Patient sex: M
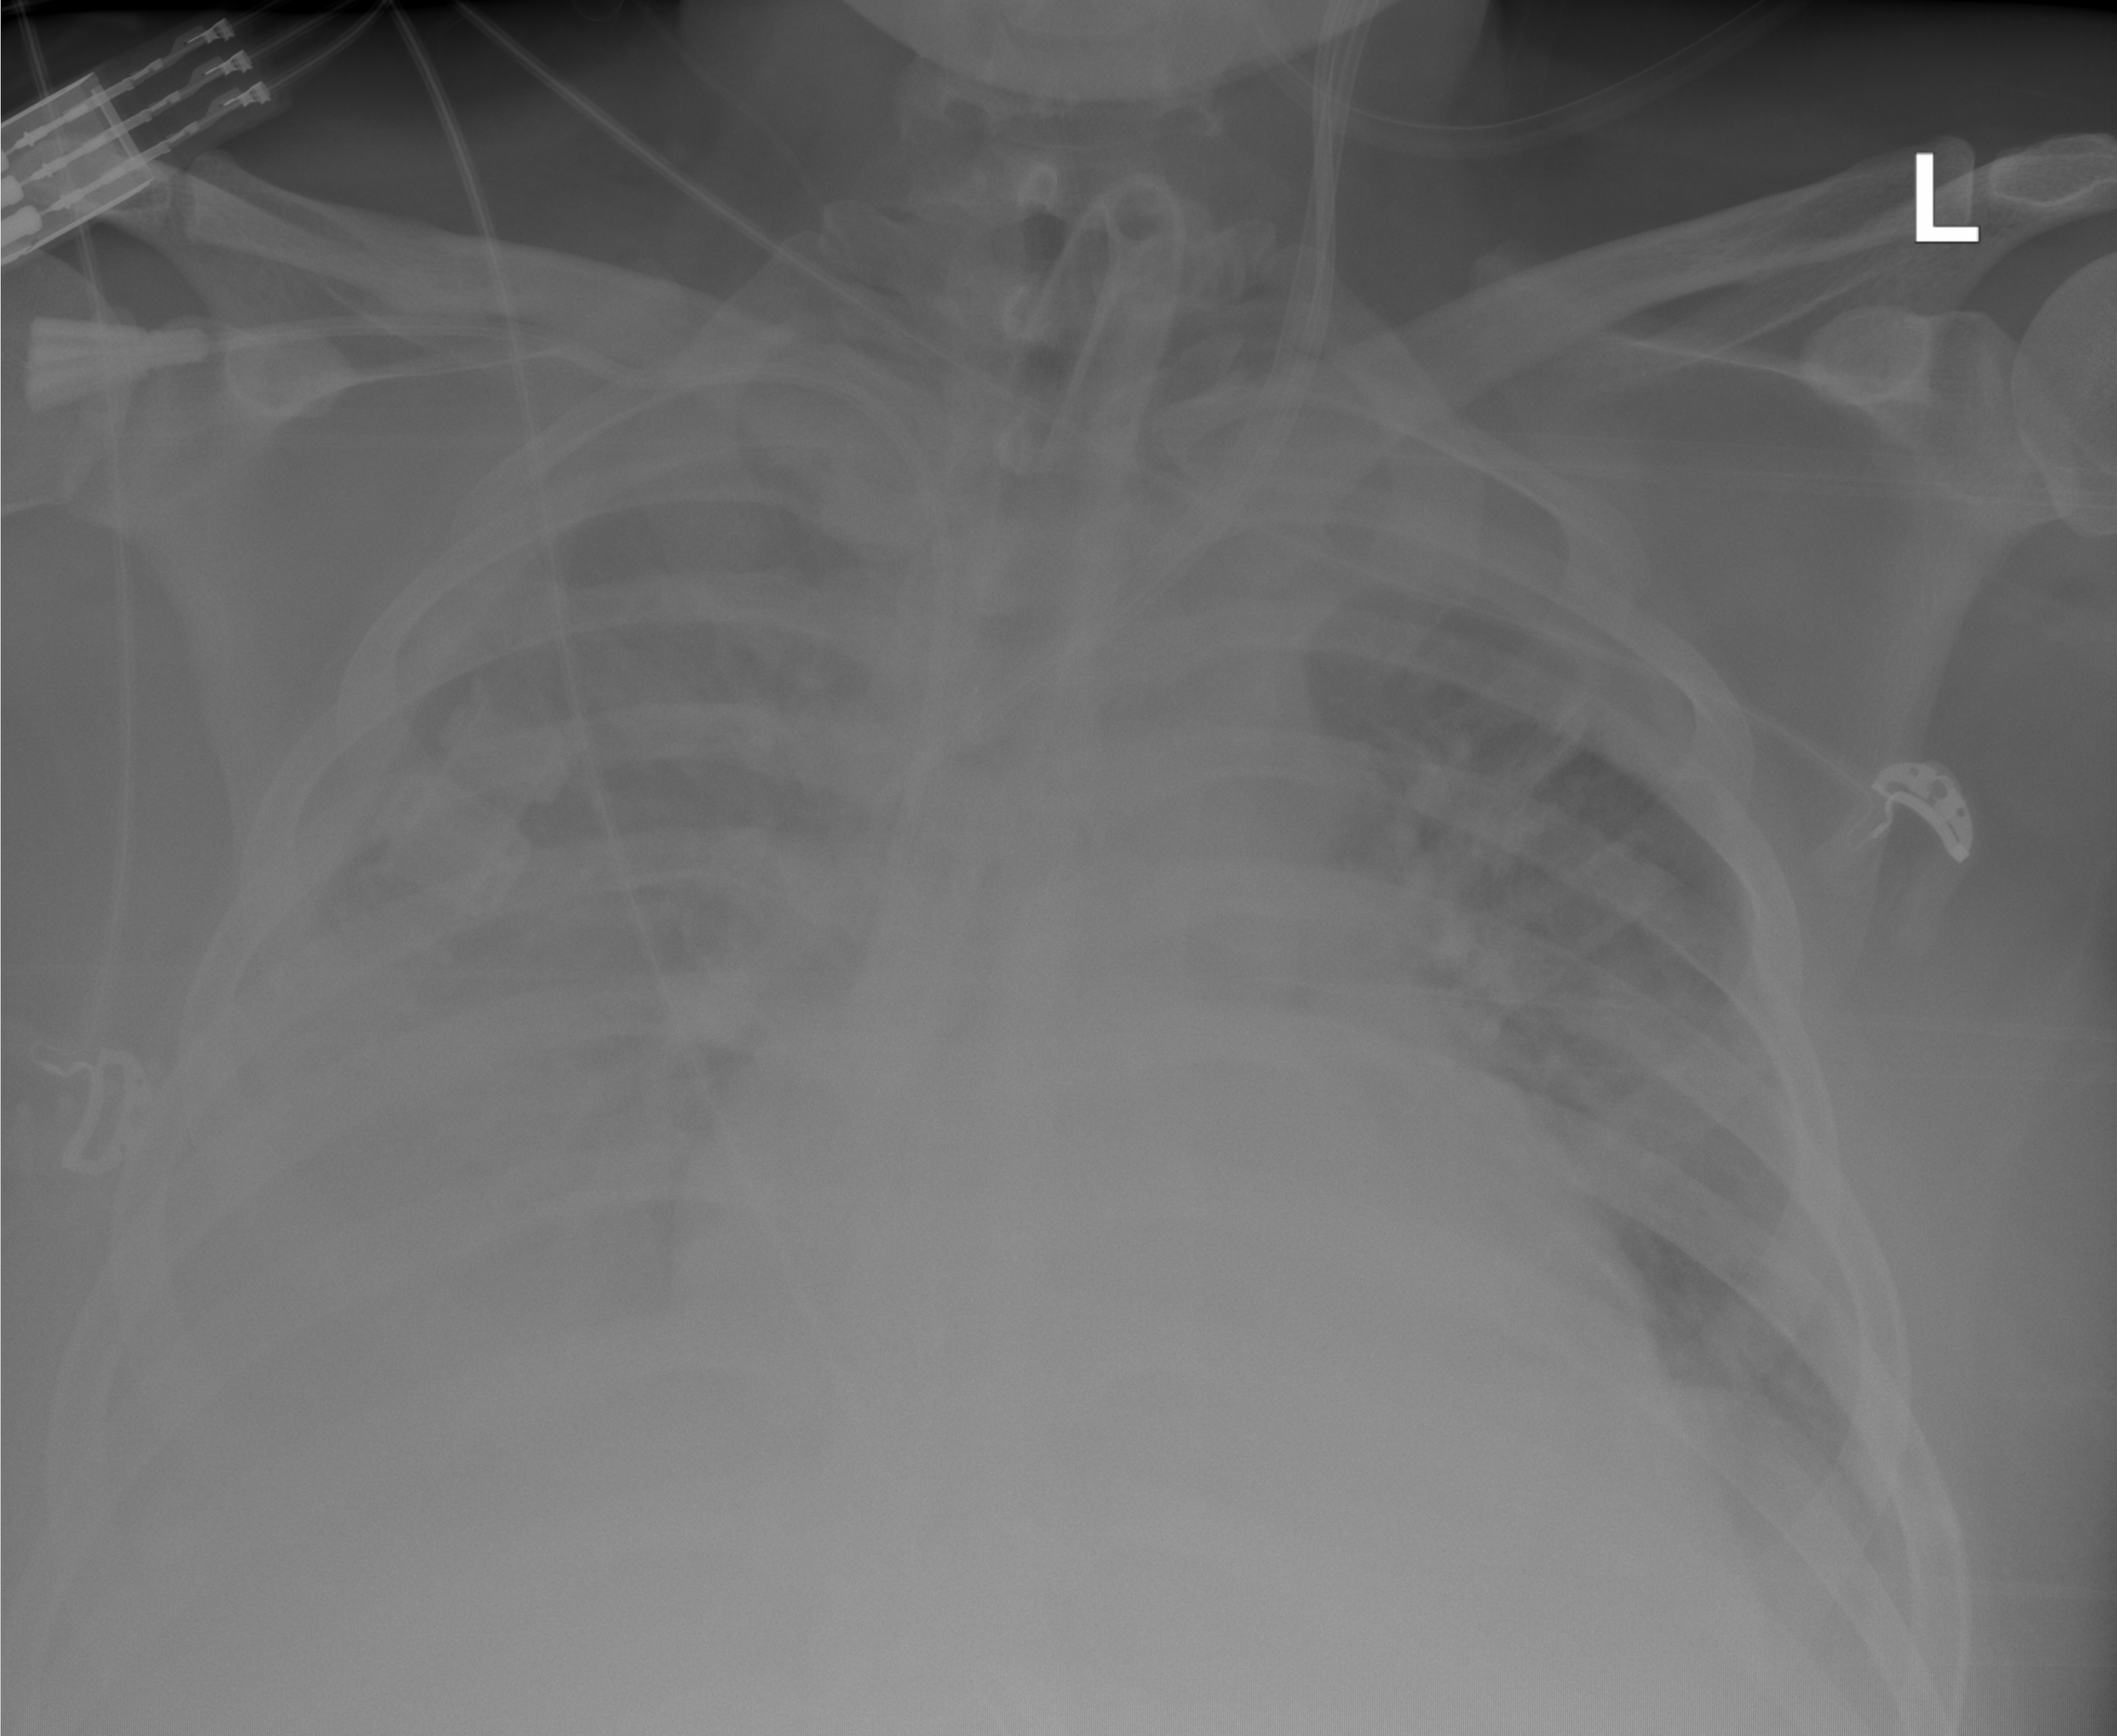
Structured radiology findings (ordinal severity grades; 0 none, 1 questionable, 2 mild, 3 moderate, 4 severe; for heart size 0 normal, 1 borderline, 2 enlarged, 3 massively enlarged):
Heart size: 0
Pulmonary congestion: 2
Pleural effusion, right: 3
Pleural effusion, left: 2
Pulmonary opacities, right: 0
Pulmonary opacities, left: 0
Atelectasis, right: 3
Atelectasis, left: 0